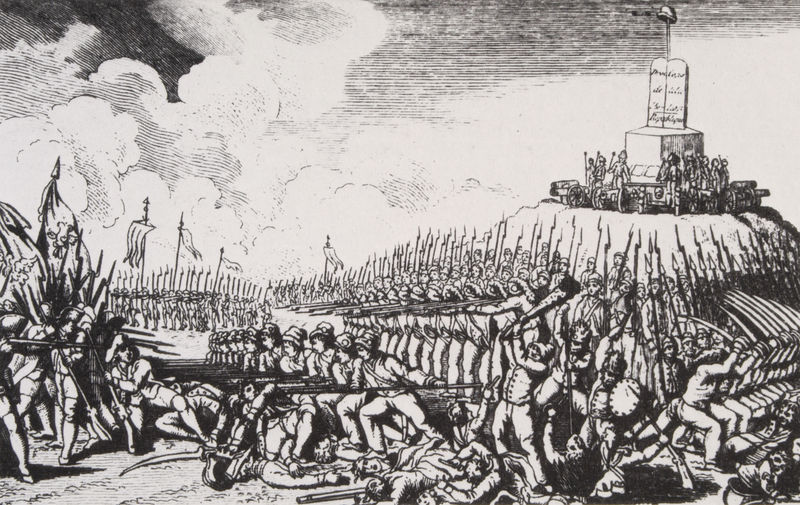
Titel: Ein Hl. Bataillon von 500 000 Republikanern verteidigt unsere Verfassung gegen die Tyrannenknechte
Standort: Paris
Institution: Bibliothèque Nationale.
Schlagwörter: angriff, berg, gewitter, himmel, kampf, mann, weiß, wolken, menschen, frankreich, männer, skizze, zeichnung, wolke, menge, tod, tot, hügel, rauch, front, anhöhe, holzschnitt, fahnen, position, fahne, flagge, gipfel, grafik, graphik, banner, gewalt, krieg, schlacht, sturm, wetter, soldaten, karikatur, tafel, france, podest, schild, kanone, denkmal, druck, druckgraphik, schwarzweiss, viele, stich, blanc, noir, knüppel, revolution, schwerter, säbel, uniform, uniformen, waffen, chapeau, soldat, tote, reihe, helm, trommel, armee, heer, marsch, wimpel, reihen, triumph, helme, grab, gewehr, schmerz, lanzen, kanonen, hellebarden, speer, speere, flaggen, töten, gewehre, kupferstich, gravure, mort, gefallene, ciel, freiheitsmütze, épée, kampffeld, schlachtfeld, liberté, république, geschoss, monument, schuss, tombe, formation, coiffe, dessin, standarten, nuage, nuages, bajonett, pulverdampf, massen, fusil, bajonette, drapeau, colline, lignes, aufmarsch, encre, freiheitsbaum, drapeaux, soldats, victoire, ansturm, bataille, schlachtreihe, bouclier, casques, guerre, lance, lances, defaite, canons, combat, gesetzestafel, armes, schusswaffen, massacre, militaire, uniforme, morts, schlachtszene, canon, livres, fusils, francais, charge, champ de bataille, valmy, foule, violence, bonnet phrygien, masse, taktik, to, baionnettes, ennemis, armoiries, se battre, chars, troupes, sabres, carnage, hebreux, table de la loi, droits de l'homme*, droits de l'homme, déclaration, épées, ba!îonette, etendard, stele, fanions, comabt, contre, kampfdarstellung, baïonettes, étendarts, massues, bajonet, baillonette, artillerie, infanterie, memorial, lanciers, fusiliers, baillonettes, grqvure, rangees, collin, legion, bataillon, rang, baionnette, armées, collune